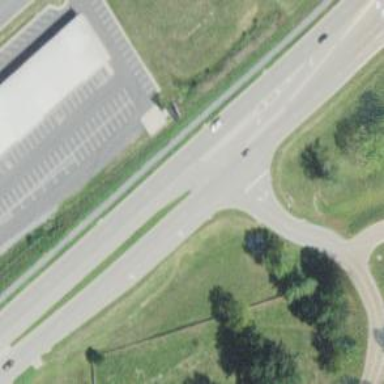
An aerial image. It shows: Secondary link road.